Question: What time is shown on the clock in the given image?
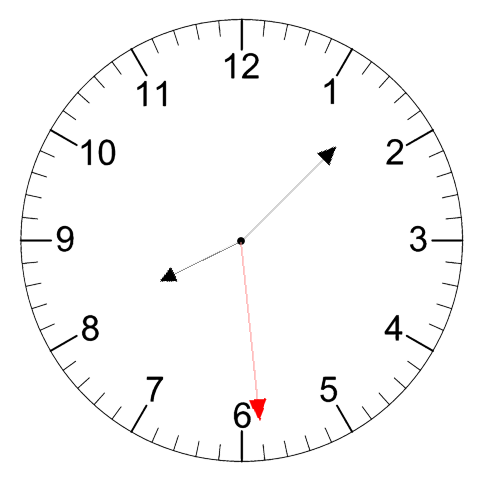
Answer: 08:07:29